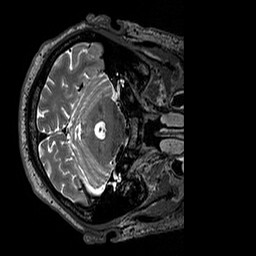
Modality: T2w
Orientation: axial
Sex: male
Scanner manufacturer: siemens
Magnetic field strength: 3 T
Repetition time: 3.2 s
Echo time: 0.409 s